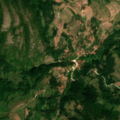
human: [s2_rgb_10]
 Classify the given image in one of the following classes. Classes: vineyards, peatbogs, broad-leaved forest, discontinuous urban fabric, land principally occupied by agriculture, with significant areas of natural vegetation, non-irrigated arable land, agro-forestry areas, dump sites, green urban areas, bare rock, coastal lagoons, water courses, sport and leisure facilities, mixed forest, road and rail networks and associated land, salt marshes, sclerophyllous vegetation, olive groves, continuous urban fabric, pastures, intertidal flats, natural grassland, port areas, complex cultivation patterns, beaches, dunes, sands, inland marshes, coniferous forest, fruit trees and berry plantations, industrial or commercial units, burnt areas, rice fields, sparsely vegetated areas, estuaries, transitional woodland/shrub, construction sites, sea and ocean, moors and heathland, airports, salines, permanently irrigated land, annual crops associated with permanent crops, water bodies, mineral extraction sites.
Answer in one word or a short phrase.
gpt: pastures, complex cultivation patterns, broad-leaved forest, transitional woodland/shrub